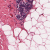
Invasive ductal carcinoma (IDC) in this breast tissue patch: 0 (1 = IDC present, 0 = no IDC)